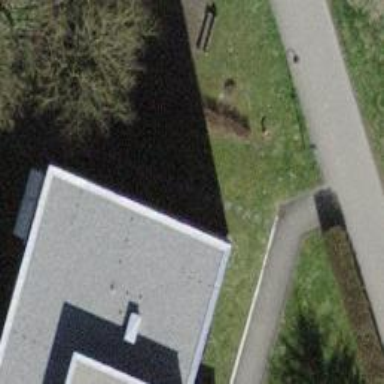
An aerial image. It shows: Bench for seating.